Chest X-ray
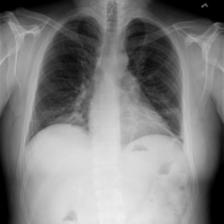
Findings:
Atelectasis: negative
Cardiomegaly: negative
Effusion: negative
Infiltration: positive
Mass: negative
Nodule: negative
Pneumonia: positive
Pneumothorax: negative
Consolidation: negative
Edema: negative
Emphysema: negative
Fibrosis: negative
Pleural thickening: negative
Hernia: negative